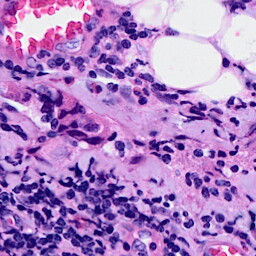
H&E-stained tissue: Breast